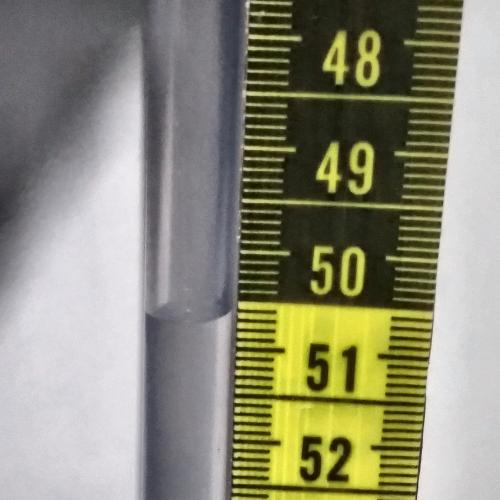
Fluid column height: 50.7 cm